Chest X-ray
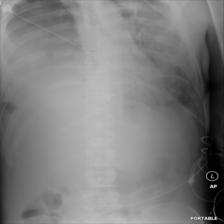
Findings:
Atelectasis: negative
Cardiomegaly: negative
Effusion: negative
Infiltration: positive
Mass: negative
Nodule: negative
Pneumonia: negative
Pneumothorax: negative
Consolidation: negative
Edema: negative
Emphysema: negative
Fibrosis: negative
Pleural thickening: negative
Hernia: negative